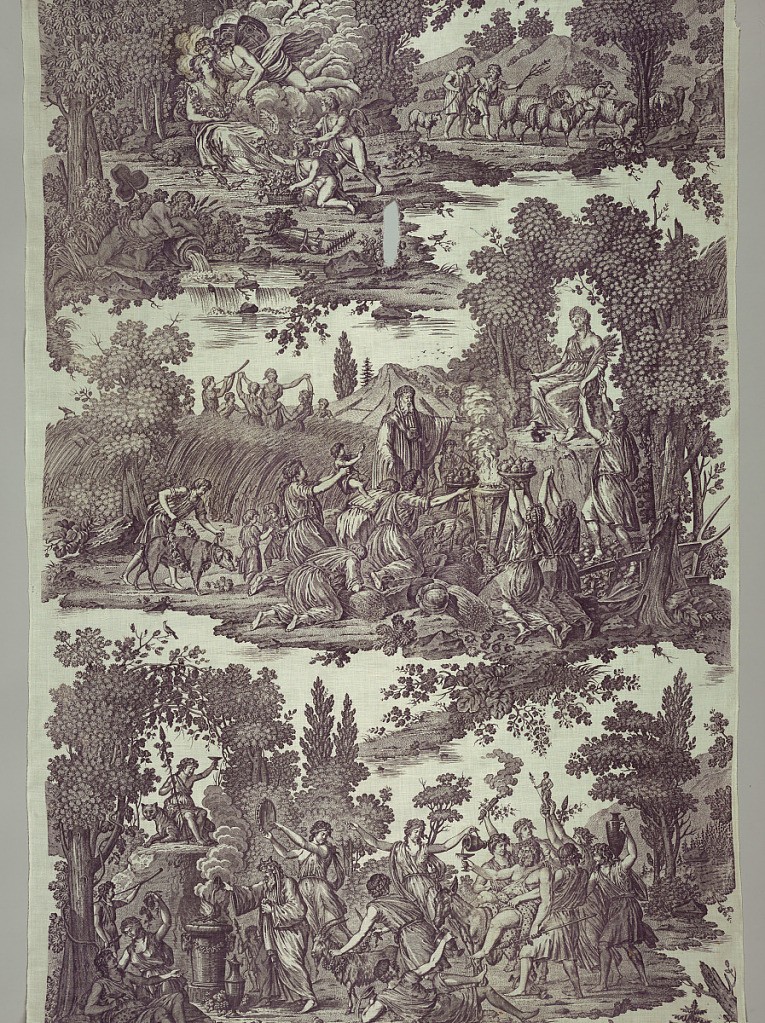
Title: The Four Seasons
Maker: B. M. Lebert, 1759–1836
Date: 1818–20
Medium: cotton Technique: printed by two engraved copper plates on plain weave; mordant for purple
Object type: Textile
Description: Panel of cotton, plain weave, plate-printed in violet. Design of the Four Seasons. Above, left, Cupid appearing from a cloud kisses a miaden; right, boys with sheep; center, gathering of the crops, sacrifice of offerings to Ceres; below, Bacchic revel. Printed by Hartmann et Fils - Munster 1818-1820.

Spring is portrayed by Zephyr and Flora (top), Summer by the sacrafice to Ceres (center), Autumn by the offering to Bacchus with the drunken Silenus (below) and Winter by Chronus warming himself by a fire (missing).